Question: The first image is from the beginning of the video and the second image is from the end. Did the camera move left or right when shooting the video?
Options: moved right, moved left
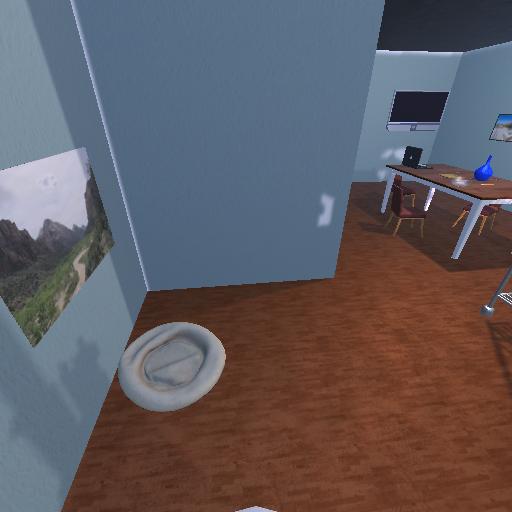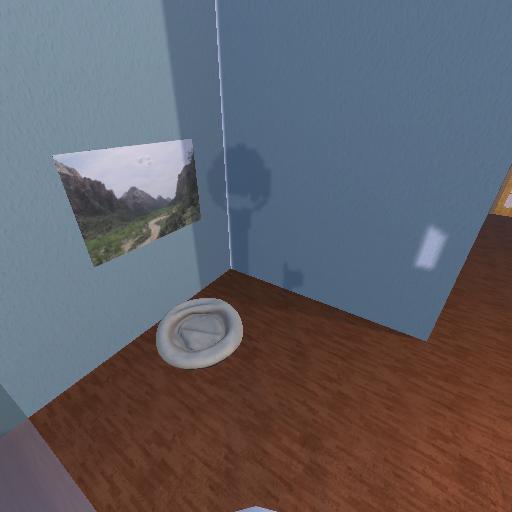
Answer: moved right